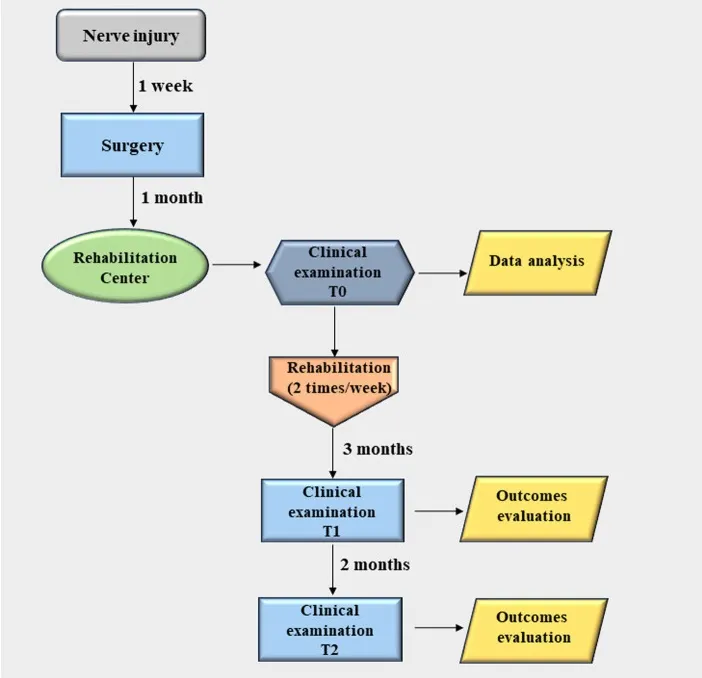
Flow chart of the study.
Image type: chart (chart)